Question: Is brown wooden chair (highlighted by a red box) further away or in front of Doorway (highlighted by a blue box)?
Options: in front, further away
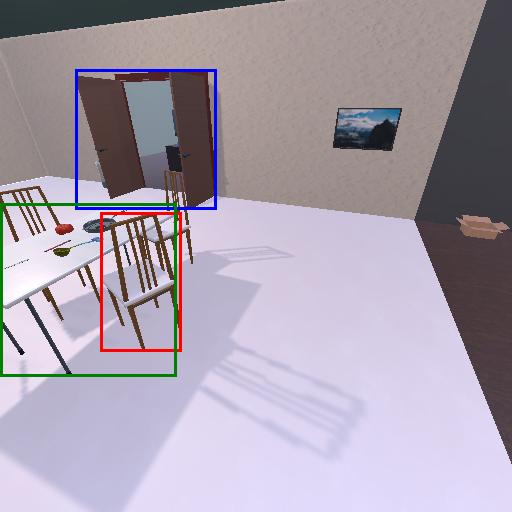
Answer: in front